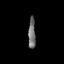
Tissue: skin
Cell type: Epithelial cells
Senescence score: 0.1581
Nuclear area (px): 223
Mean DAPI intensity: 110.753